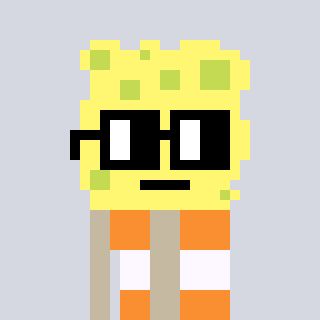
a pixel art character with square black glasses, a sponge-shaped head and a bege-colored body on a cool background